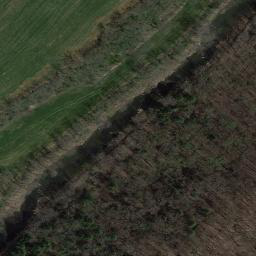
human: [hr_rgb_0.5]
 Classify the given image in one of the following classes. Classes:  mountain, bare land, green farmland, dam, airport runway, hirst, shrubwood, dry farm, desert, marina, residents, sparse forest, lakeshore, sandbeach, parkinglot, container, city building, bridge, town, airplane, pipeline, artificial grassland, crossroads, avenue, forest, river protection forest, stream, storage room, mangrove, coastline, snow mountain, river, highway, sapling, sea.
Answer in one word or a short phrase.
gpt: river